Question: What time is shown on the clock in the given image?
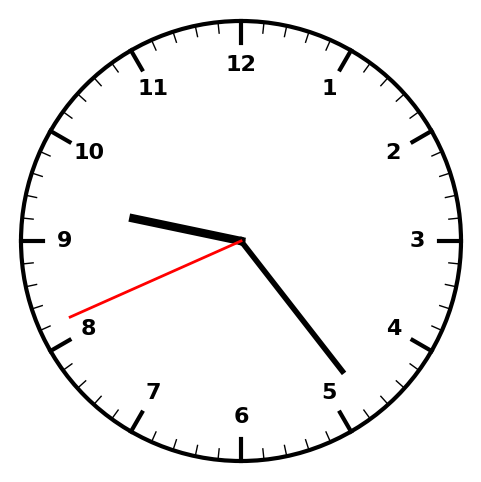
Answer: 09:23:41